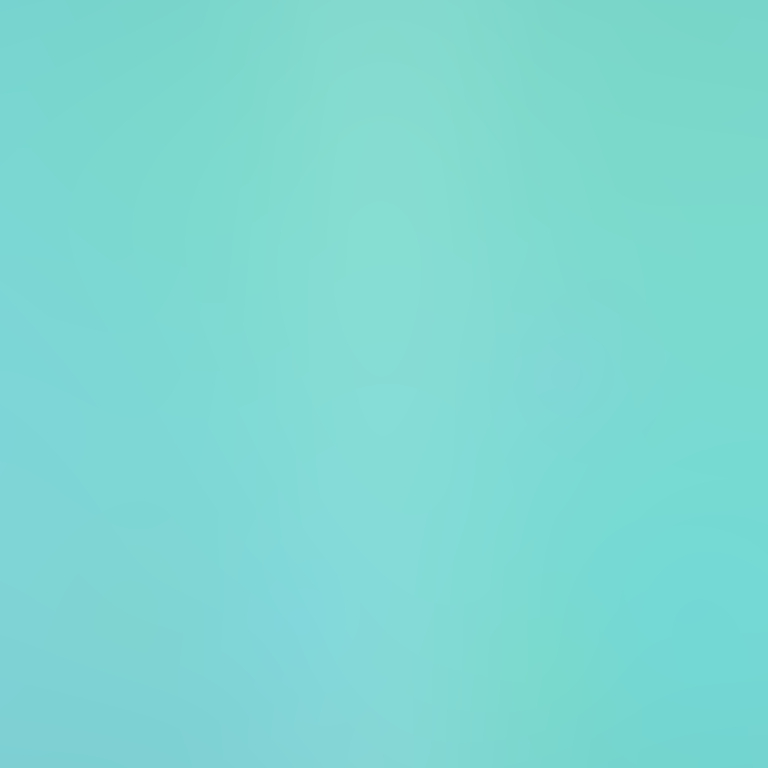
Abstract light effect, smooth gradient from soft teal to light cyan, calm atmosphere, diffuse light, no room, no furniture, no objects.